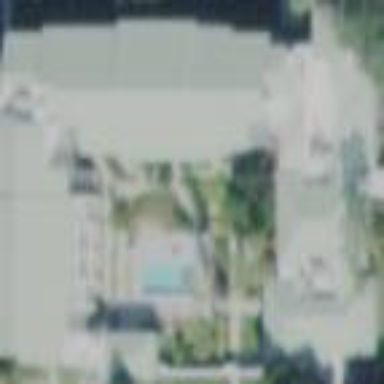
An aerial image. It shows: Hotel building.